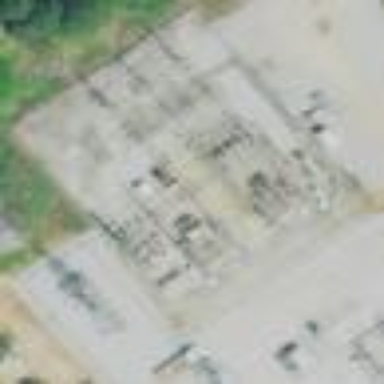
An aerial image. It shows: Distribution level power substation enclosed by fence.